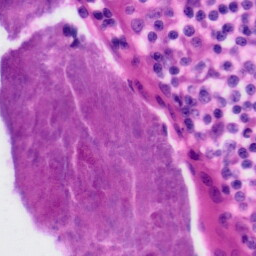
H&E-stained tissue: Tonsil